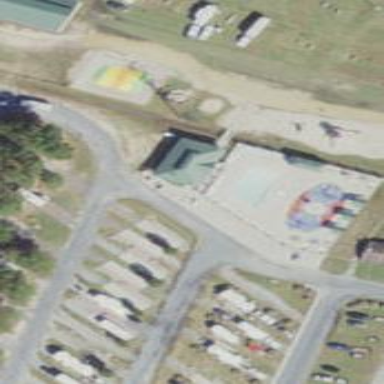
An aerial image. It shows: Swimming area within leisure land.